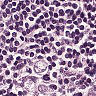
Metastatic tissue present: no